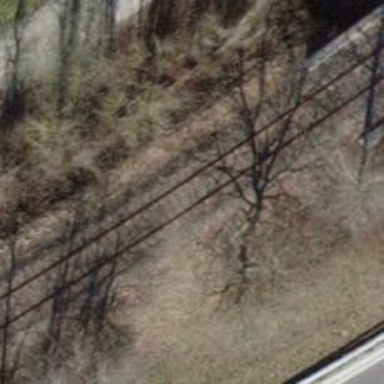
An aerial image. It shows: Preserved railway track with one line.